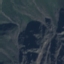
Label: HerbaceousVegetation